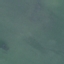
Land use / land cover: SeaLake